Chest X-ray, PA view. Patient: 80 years old, sex M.
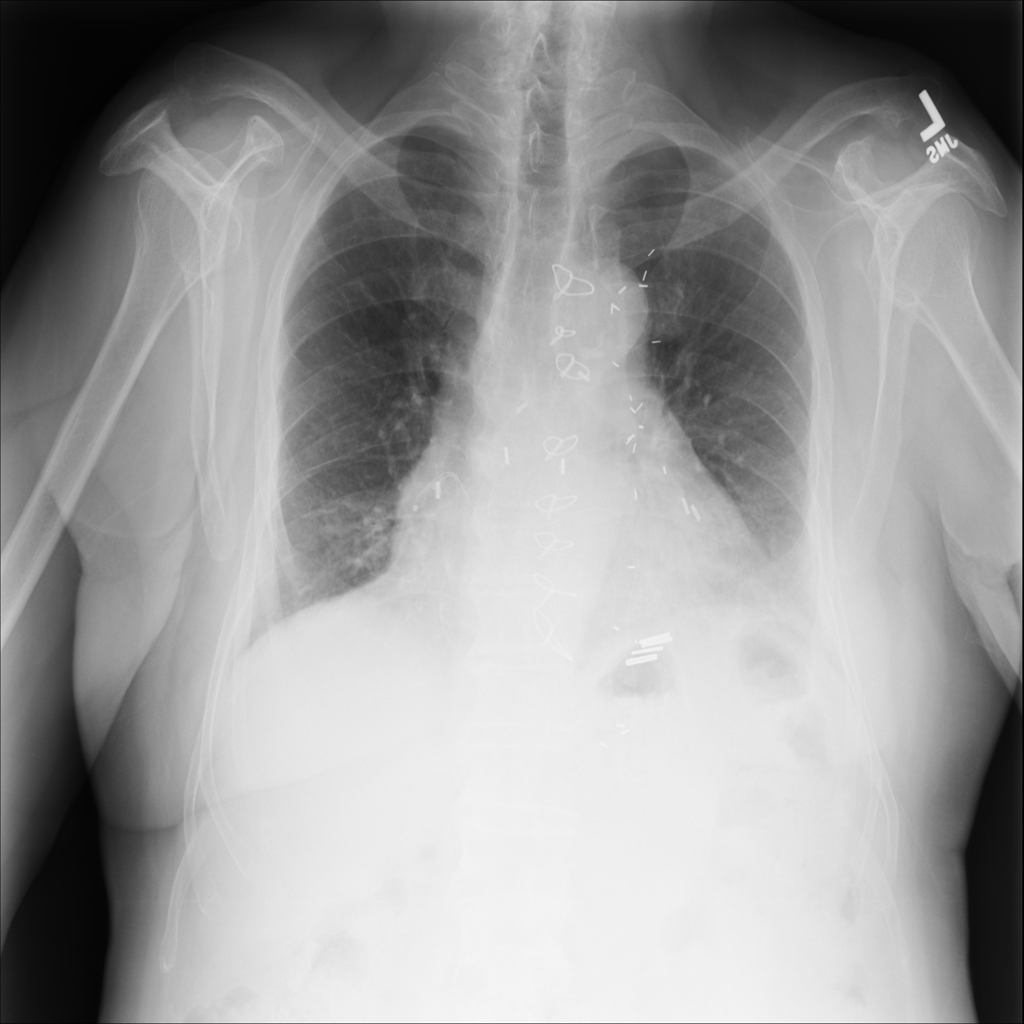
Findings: Infiltration